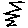
Label: zigzag